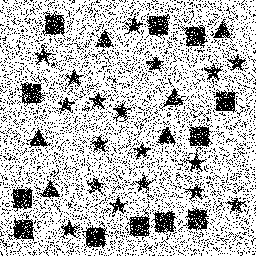
Squares: 12
Triangles: 6
Stars: 18
Total shapes: 36